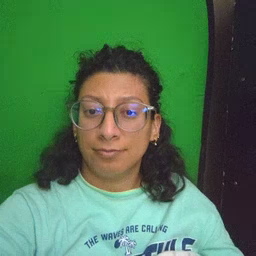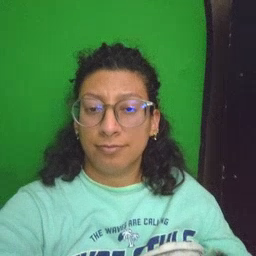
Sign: dryer